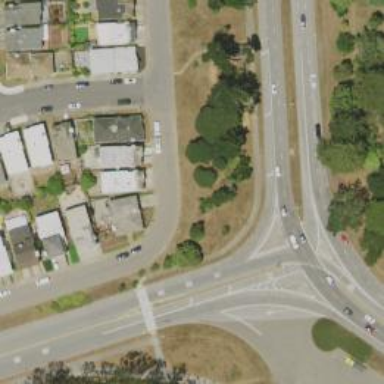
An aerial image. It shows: Secondary link road with separate sidewalks.